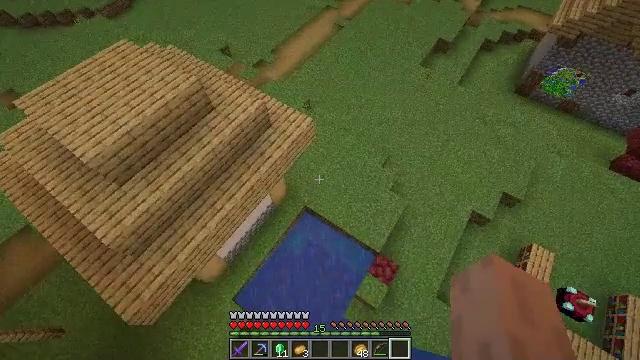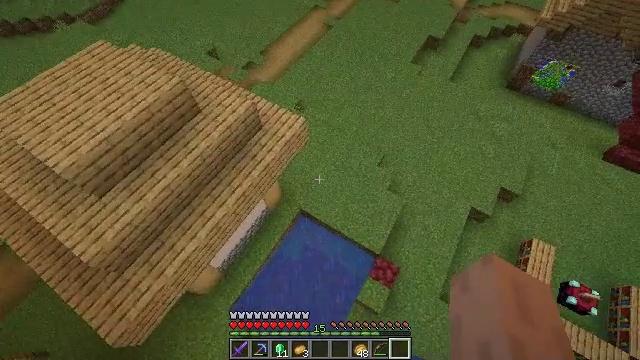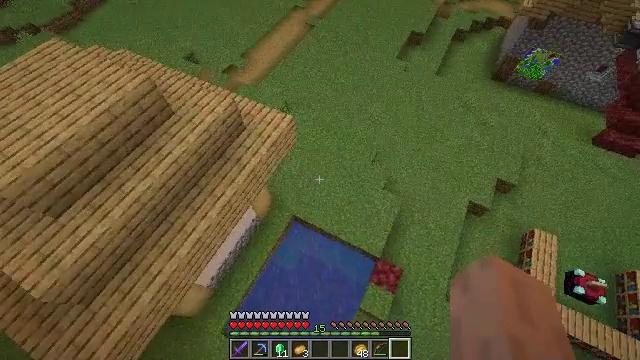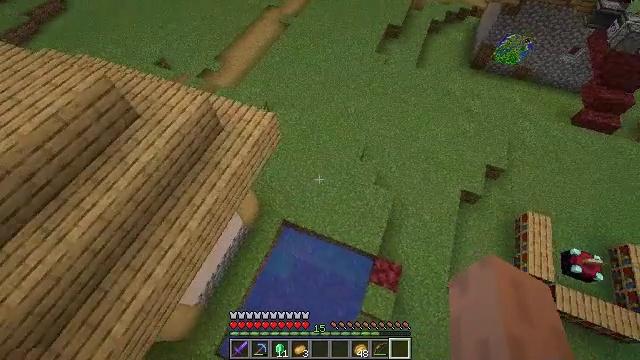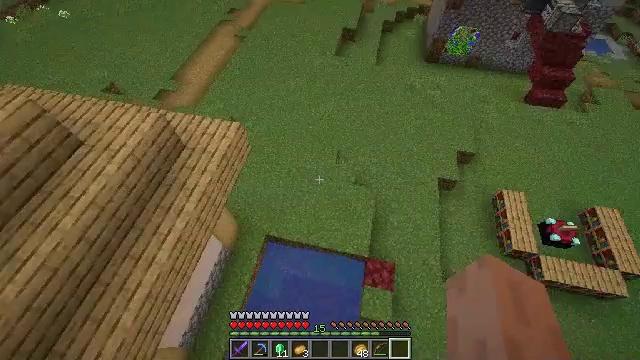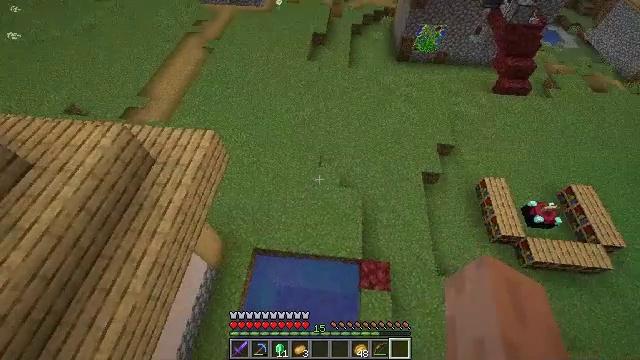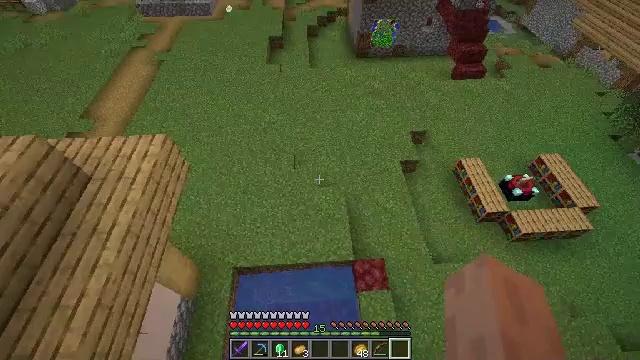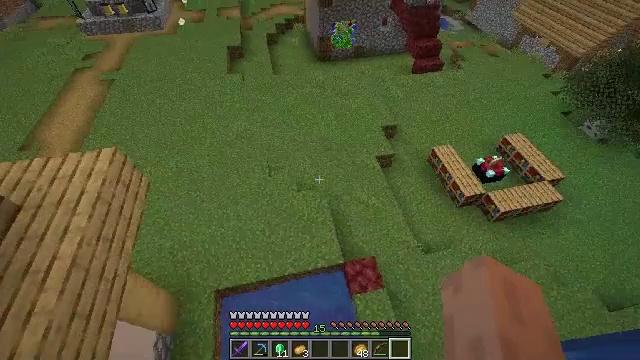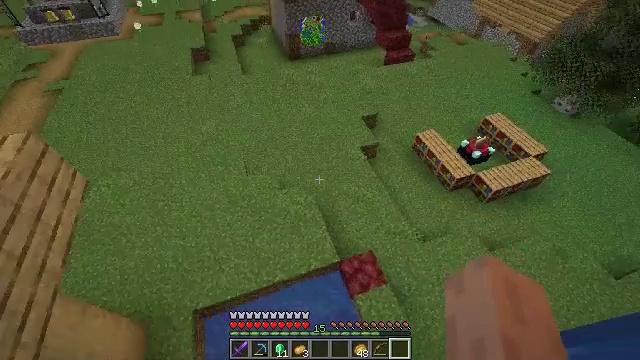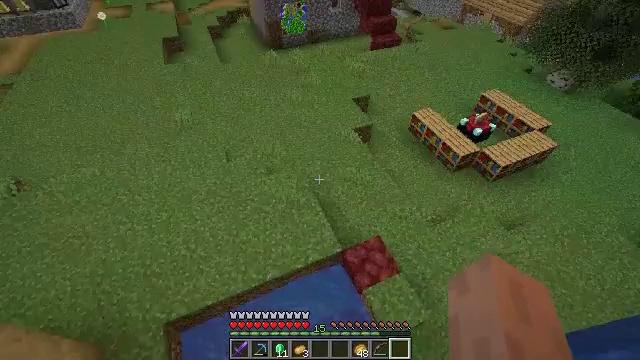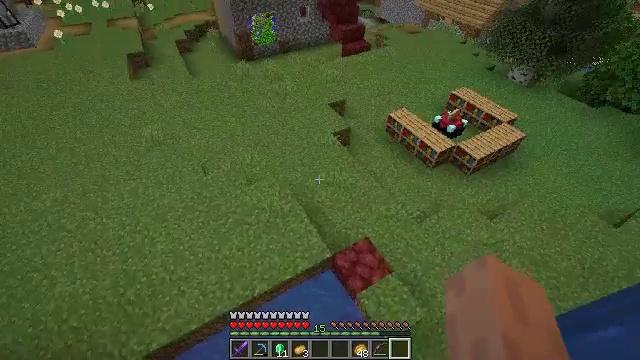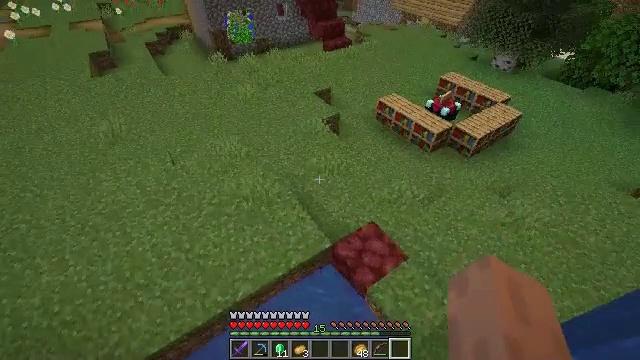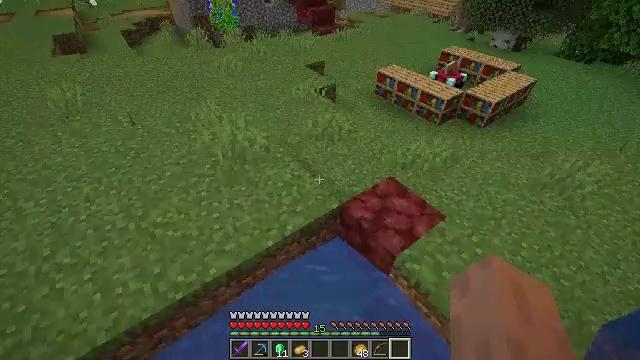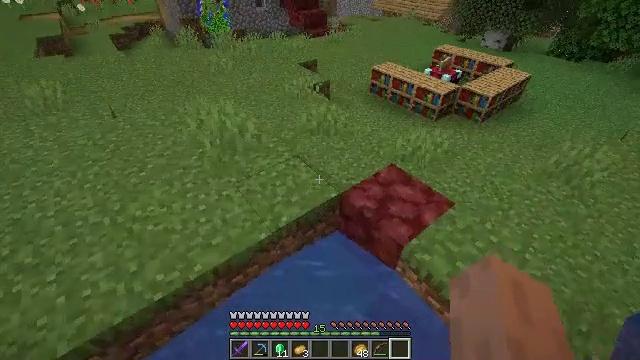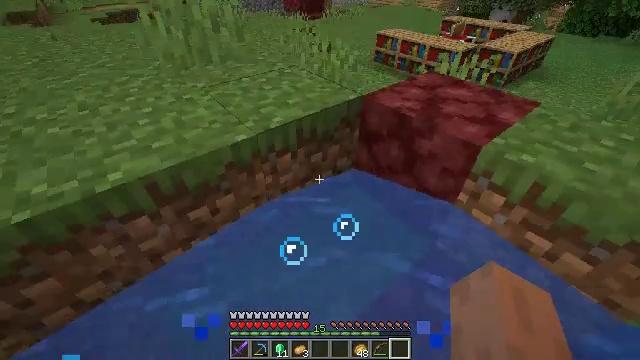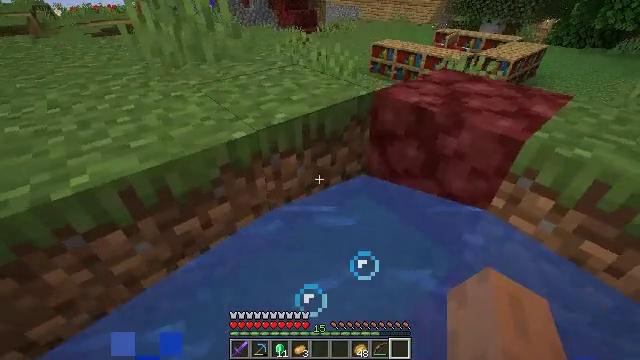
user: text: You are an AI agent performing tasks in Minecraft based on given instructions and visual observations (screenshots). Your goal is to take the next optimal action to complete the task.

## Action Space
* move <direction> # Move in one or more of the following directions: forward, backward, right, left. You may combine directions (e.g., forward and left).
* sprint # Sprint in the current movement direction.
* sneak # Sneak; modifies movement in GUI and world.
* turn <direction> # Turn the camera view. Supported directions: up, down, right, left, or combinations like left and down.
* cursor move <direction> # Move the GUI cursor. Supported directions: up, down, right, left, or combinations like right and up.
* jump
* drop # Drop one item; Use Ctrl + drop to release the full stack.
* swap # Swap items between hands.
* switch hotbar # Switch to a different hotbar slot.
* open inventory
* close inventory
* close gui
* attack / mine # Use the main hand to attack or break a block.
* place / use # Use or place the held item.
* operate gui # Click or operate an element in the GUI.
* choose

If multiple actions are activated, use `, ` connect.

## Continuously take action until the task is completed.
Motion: motion action
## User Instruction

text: Collect cobblestone blocks for construction.
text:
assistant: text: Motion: move forward, turn right
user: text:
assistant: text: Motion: move forward, turn right
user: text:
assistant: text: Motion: move forward, turn right
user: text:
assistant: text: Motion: move forward, turn right and up
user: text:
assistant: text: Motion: move forward, turn right and up
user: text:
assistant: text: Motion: move forward, turn right and up
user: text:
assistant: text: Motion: move forward, turn right and up
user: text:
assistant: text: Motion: move forward, turn right and up
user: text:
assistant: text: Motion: move forward, turn right
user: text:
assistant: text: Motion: move forward, turn right and up
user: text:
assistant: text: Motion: move forward, turn right and up
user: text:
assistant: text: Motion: move forward, turn right and up
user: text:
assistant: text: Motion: move forward, turn right and up
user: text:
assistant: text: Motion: move forward, turn right and up
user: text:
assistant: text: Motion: move forward, turn right and up
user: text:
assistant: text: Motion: move forward, turn right and up
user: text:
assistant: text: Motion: move forward, turn up, jump
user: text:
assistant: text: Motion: move forward, turn up, jump
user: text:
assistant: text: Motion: move forward, turn up, jump
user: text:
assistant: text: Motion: move forward, jump
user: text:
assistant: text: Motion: move forward, jump
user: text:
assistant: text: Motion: move forward, jump
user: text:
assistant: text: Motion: move forward, jump
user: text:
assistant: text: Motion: move forward, jump
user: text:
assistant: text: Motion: move forward, jump
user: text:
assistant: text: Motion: move forward, jump
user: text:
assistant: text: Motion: move forward, jump
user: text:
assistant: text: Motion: move forward, jump
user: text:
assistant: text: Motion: move forward, jump
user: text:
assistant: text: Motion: move forward, jump